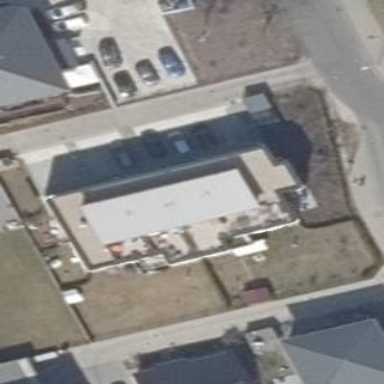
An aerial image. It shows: Residential building with flat roof.